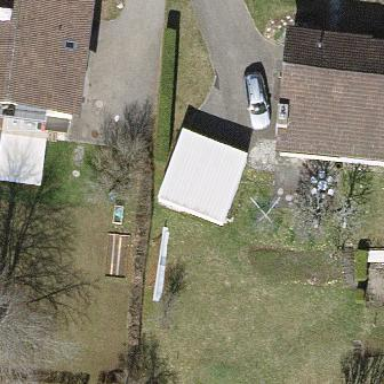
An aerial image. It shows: Simple house.